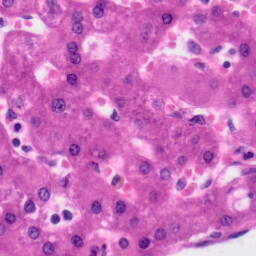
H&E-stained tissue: Liver